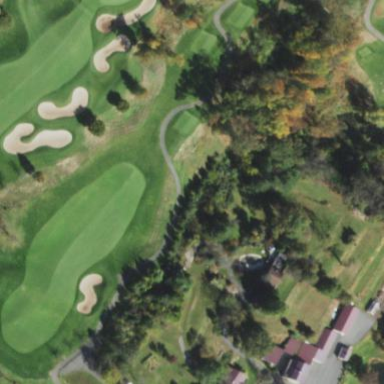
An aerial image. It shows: Golf rough area.